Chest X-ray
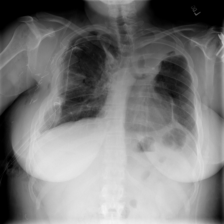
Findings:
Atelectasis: negative
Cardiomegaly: negative
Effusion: negative
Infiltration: negative
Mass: negative
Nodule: negative
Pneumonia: negative
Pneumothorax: negative
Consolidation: negative
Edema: negative
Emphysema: negative
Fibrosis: negative
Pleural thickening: negative
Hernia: negative